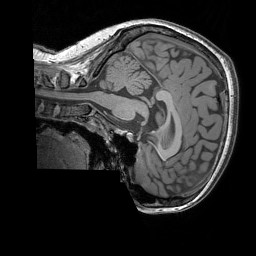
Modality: T1w
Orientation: sagittal
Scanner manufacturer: siemens
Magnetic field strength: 3 T
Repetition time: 1.83 s
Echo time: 0.00303 s